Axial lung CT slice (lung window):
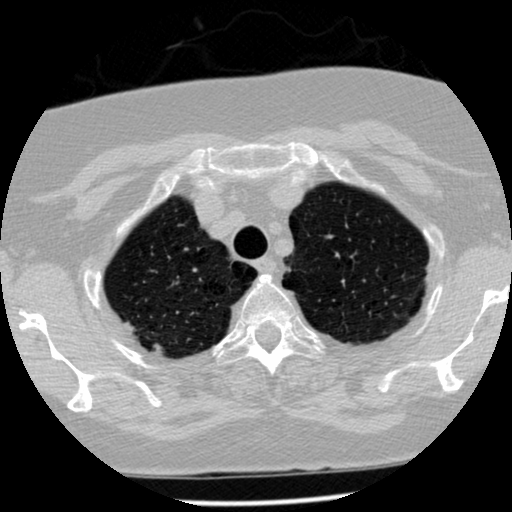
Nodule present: no